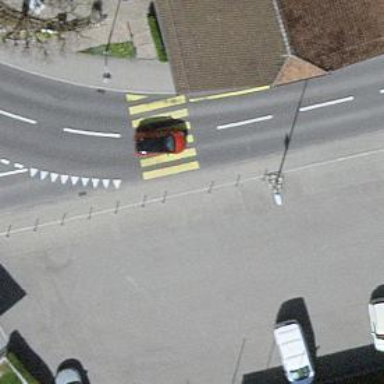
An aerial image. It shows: Uncontrolled zebra crossing with zebra markings.